Lunar surface albedo tile
Center latitude: -8.277
Center longitude: 39.092
Resolution (meters per pixel, mean): 144.2
Tile area (km^2): 21367.64
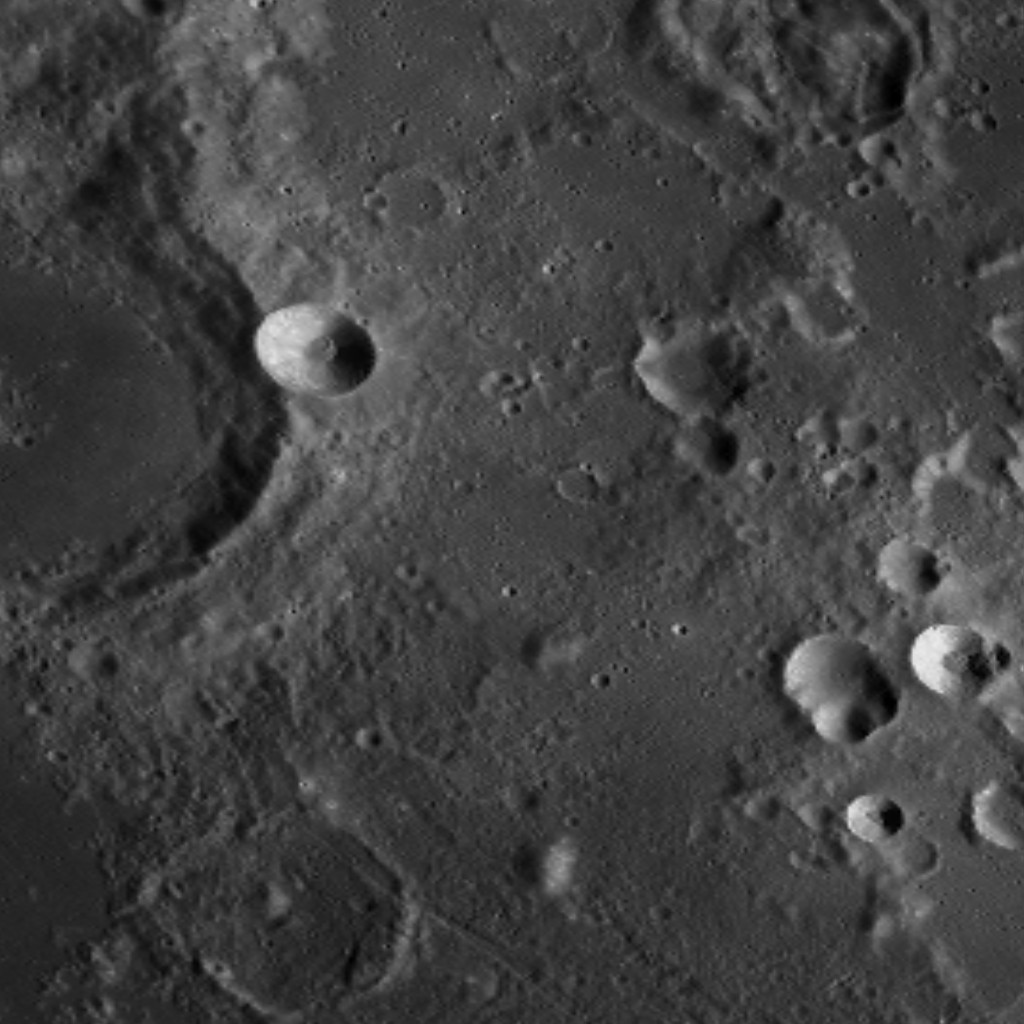